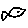
Label: fish